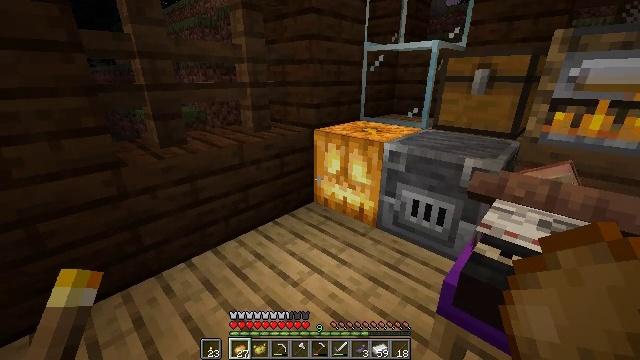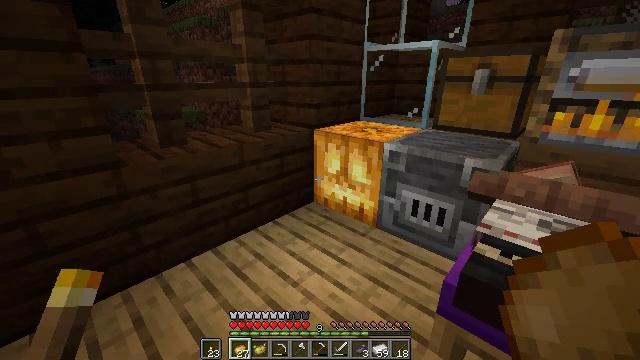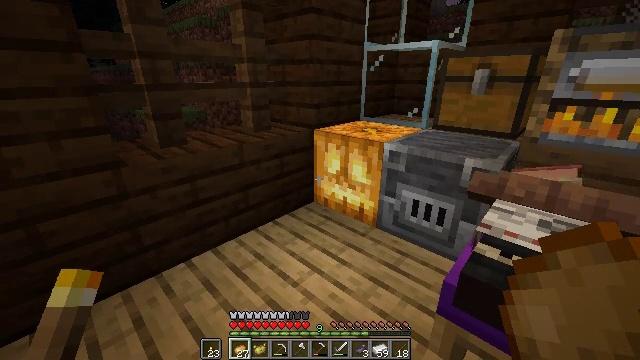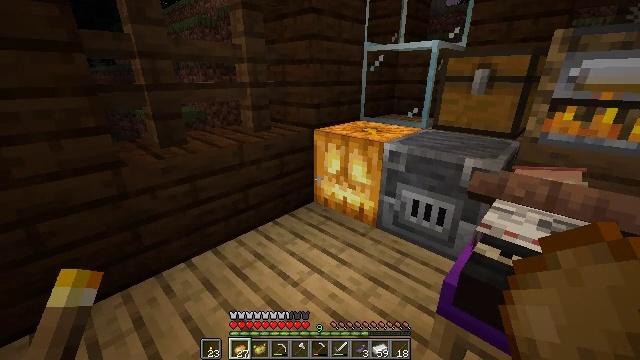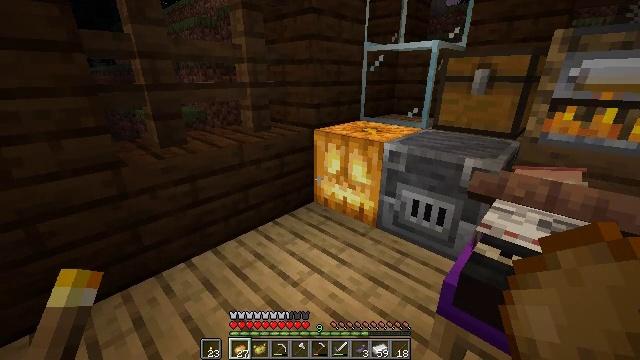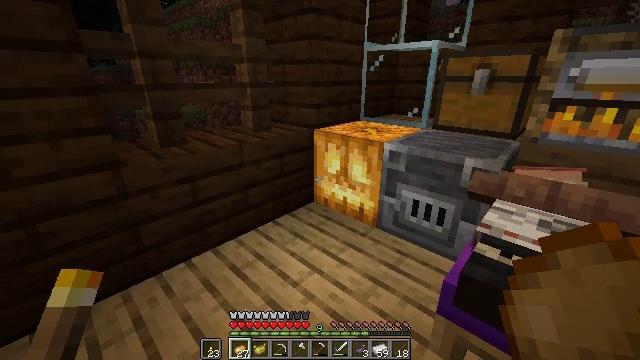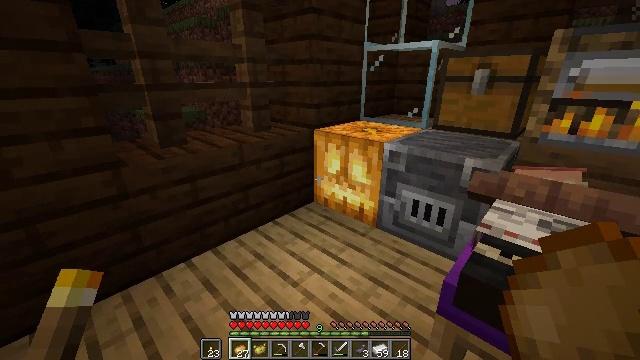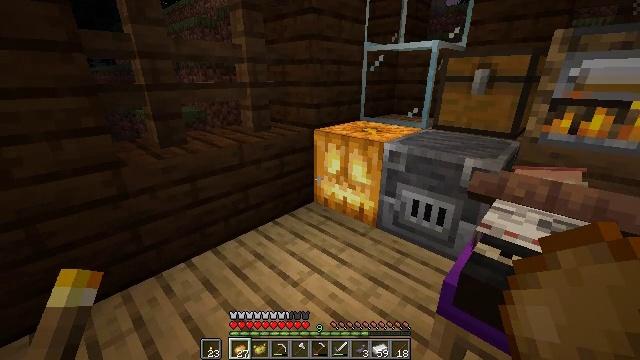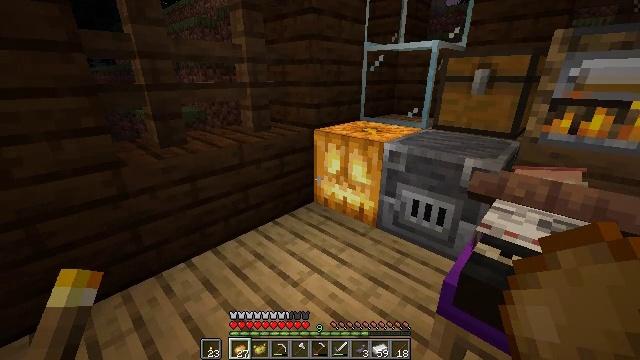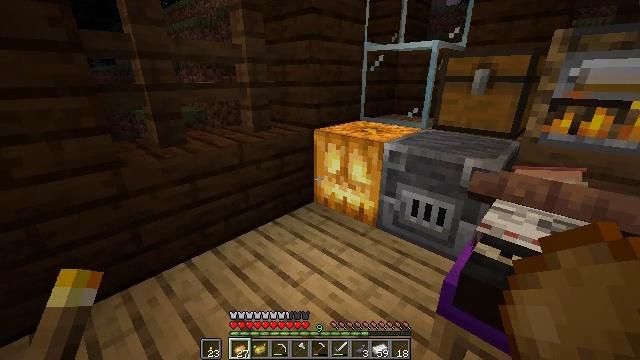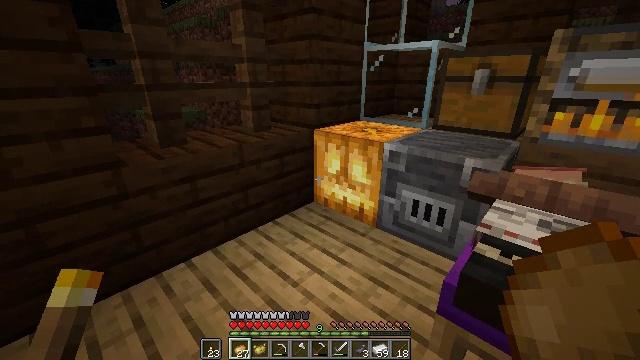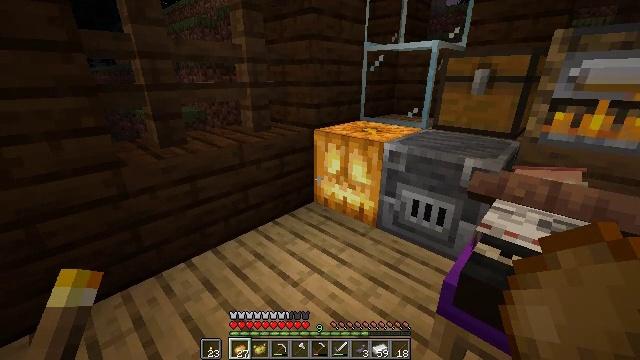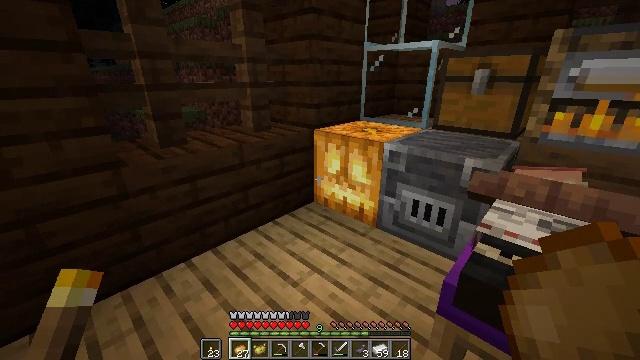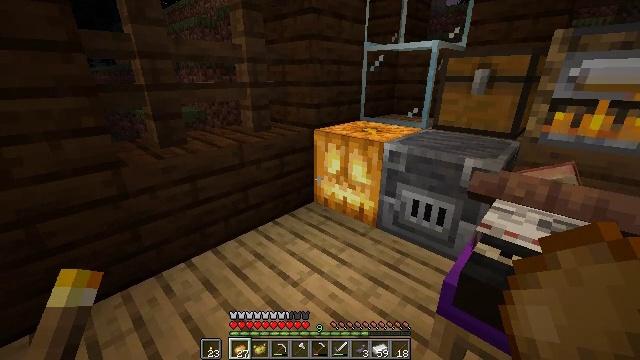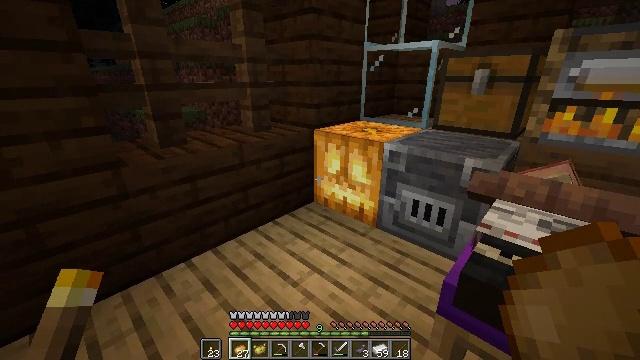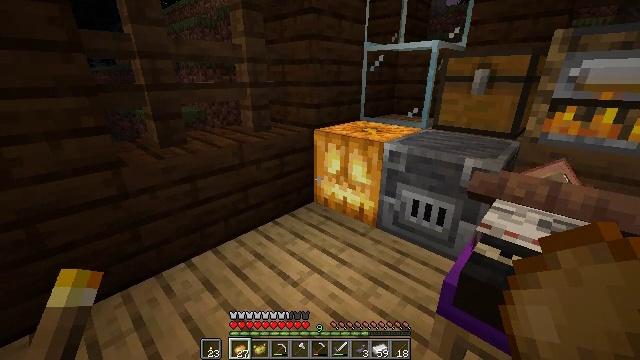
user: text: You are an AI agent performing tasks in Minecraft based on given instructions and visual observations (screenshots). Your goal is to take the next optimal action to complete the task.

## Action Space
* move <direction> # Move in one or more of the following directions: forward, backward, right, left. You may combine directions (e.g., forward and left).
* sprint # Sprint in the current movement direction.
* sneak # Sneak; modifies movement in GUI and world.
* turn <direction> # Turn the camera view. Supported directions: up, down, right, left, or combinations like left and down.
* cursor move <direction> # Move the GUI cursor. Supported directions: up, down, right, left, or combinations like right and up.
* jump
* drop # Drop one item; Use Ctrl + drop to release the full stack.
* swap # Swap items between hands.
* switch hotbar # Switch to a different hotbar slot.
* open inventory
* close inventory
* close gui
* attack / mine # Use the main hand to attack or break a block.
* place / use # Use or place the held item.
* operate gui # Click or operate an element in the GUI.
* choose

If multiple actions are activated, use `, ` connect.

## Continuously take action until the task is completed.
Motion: motion action
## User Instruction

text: Smelt a baked potato.
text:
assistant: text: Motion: no_op
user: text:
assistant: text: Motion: no_op
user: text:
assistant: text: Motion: no_op
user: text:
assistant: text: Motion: no_op
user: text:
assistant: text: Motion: no_op
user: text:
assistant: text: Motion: no_op
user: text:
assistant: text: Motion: no_op
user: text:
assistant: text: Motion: no_op
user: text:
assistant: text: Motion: no_op
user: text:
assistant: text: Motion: no_op
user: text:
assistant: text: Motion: no_op
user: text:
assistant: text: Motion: no_op
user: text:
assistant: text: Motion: no_op
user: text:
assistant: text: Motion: no_op
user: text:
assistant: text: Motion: no_op
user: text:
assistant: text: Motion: no_op
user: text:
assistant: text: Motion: no_op
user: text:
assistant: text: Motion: no_op
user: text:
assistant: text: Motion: no_op
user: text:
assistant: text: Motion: no_op
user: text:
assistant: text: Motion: no_op
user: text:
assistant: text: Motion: no_op
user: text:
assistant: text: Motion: no_op
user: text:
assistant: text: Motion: no_op
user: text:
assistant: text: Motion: no_op
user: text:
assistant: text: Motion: no_op
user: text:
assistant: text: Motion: no_op
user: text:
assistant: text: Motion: no_op
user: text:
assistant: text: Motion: no_op
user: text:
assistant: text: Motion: no_op